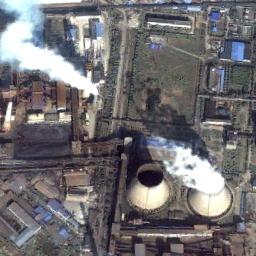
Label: thermal_power_station